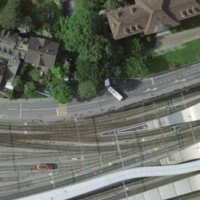
EUNIS habitat code: 57
Species observed at this site:
Passer domesticus
Fringilla coelebs
Turdus merula